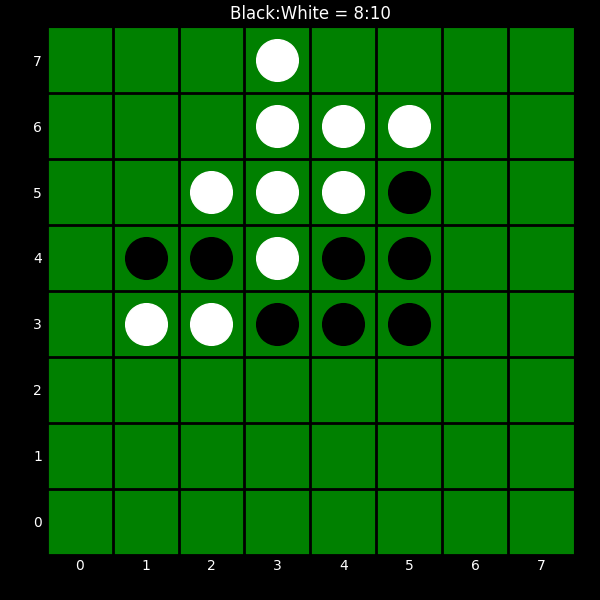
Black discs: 8
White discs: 10